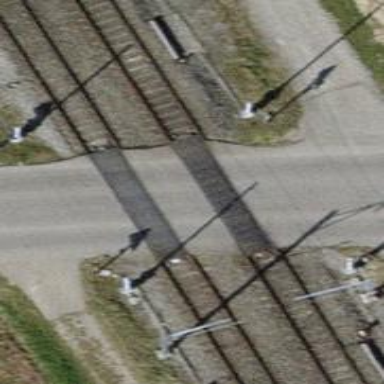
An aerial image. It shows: Level crossing with double half barrier.